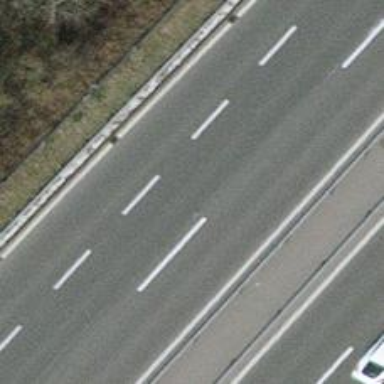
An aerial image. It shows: Motorway junction.